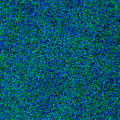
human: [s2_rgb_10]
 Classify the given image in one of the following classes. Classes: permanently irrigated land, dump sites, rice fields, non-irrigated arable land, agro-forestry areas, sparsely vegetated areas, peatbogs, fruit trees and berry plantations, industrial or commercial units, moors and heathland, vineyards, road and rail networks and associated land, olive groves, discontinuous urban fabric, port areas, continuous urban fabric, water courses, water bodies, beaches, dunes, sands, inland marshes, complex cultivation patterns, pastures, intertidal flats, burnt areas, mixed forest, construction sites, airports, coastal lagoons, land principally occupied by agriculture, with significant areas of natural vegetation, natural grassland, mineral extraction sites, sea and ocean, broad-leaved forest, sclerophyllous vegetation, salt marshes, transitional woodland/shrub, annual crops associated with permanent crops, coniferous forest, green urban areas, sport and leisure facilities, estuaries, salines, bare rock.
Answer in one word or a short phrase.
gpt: sea and ocean